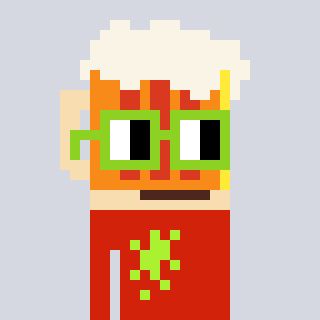
a pixel art character with square light green glasses, a beer-shaped head and a red-colored body on a cool background